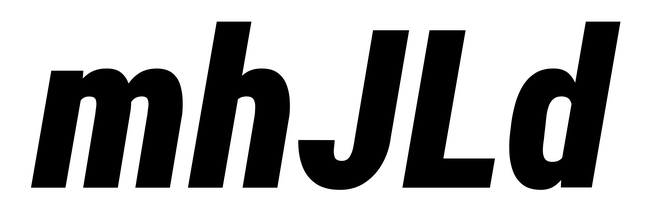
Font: Roboto-Italic_Condensed_Black_Italic